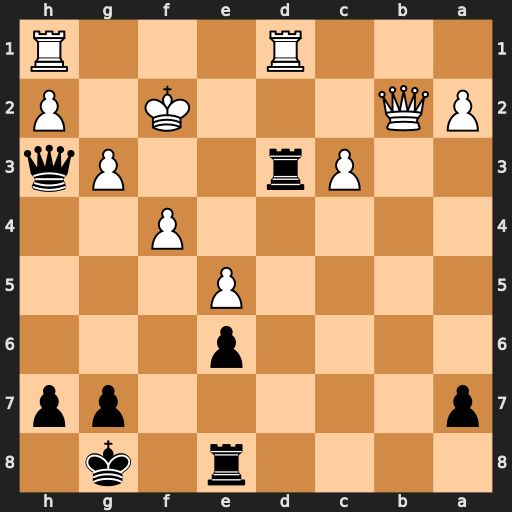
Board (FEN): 4r1k1/p5pp/4p3/4P3/5P2/2Pr2Pq/PQ3K1P/3R3R
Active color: b
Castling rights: -
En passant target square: -
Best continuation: Rxd1 Rxd1 Qxh2+